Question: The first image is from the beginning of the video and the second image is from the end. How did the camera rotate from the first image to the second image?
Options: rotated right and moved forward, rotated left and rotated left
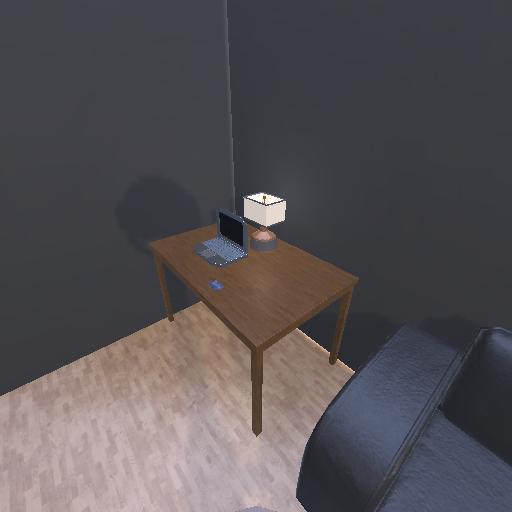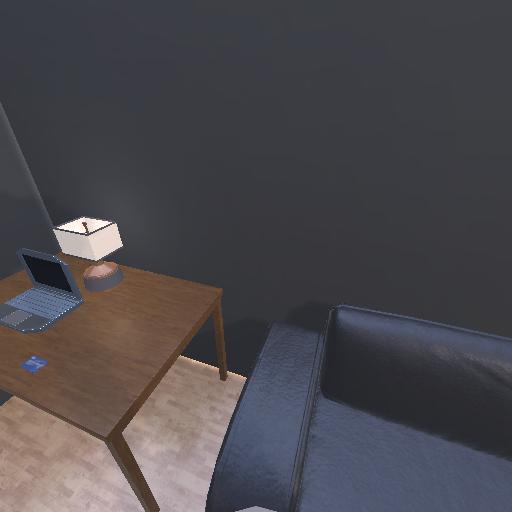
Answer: rotated right and moved forward